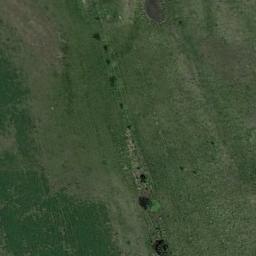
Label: meadow